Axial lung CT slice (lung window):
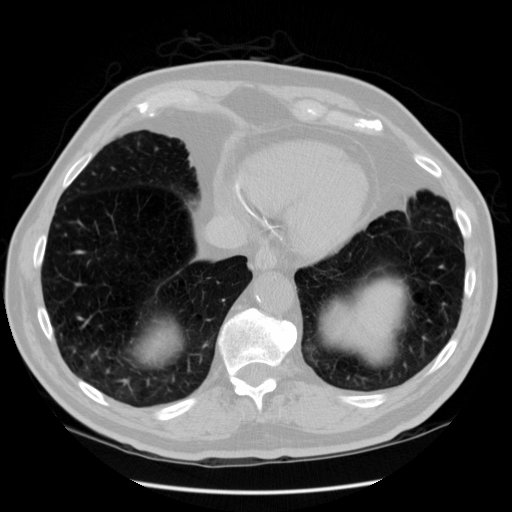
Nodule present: no